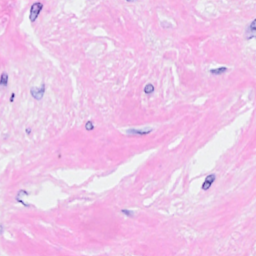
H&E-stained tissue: Breast